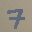
Label: 7